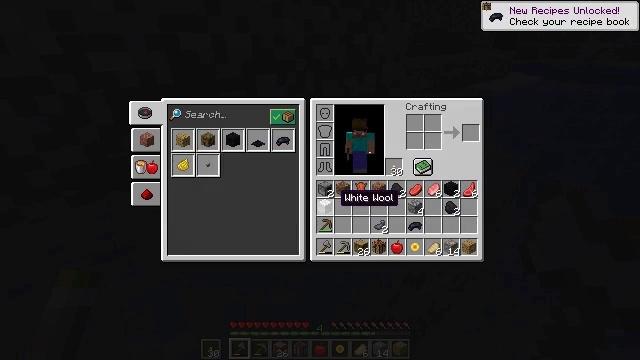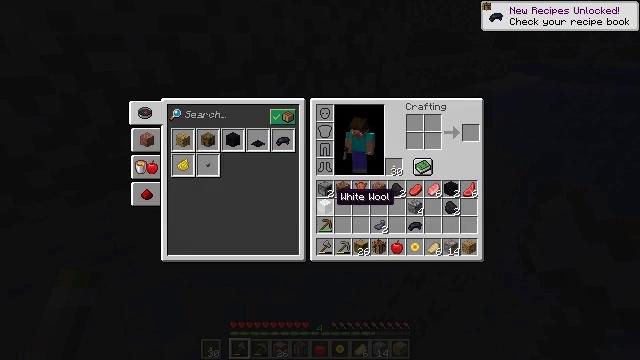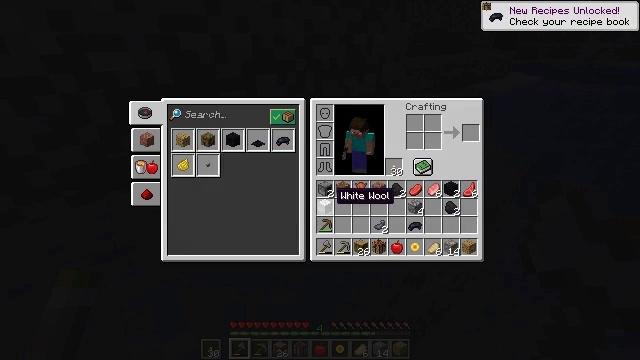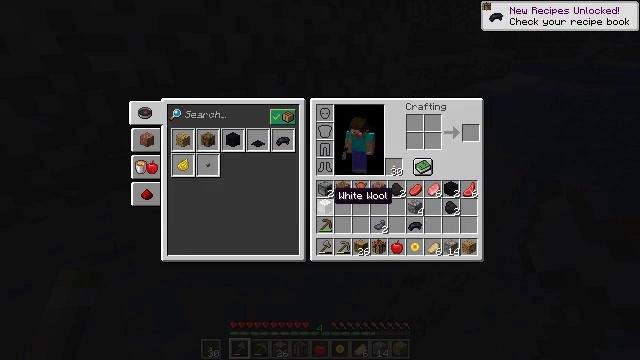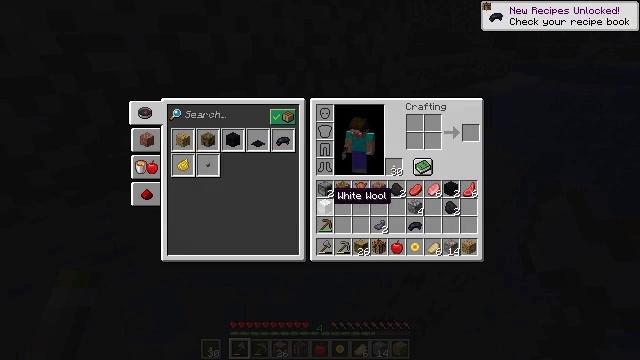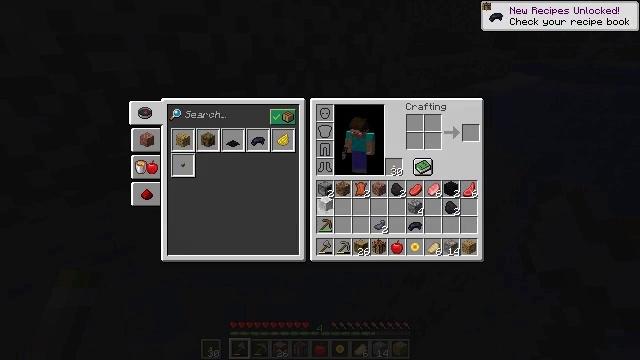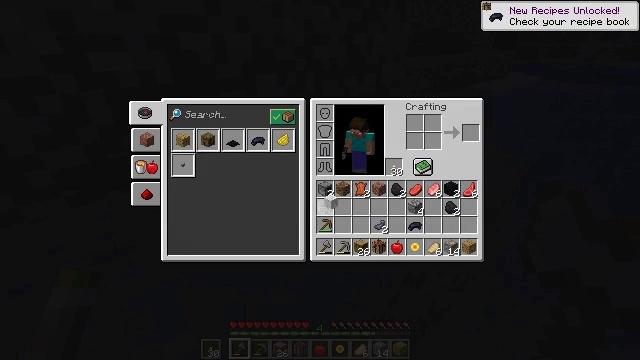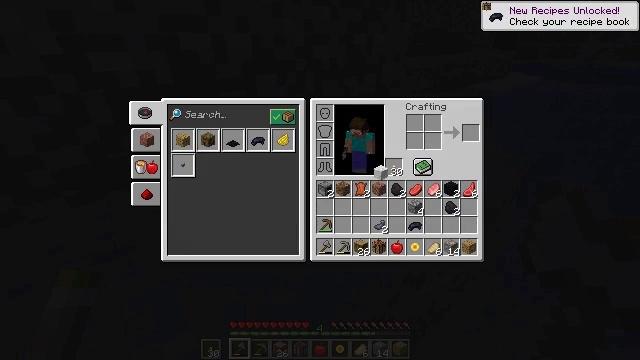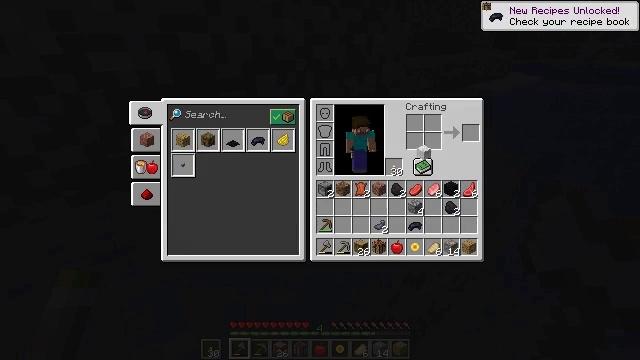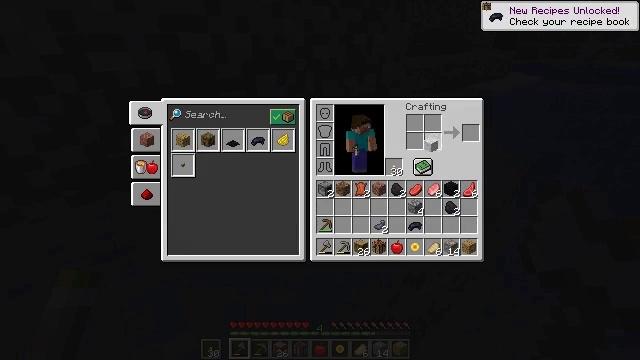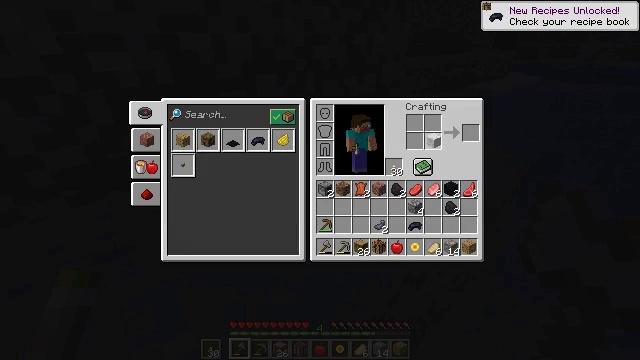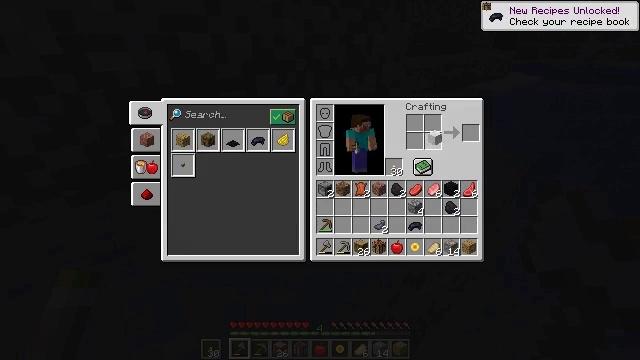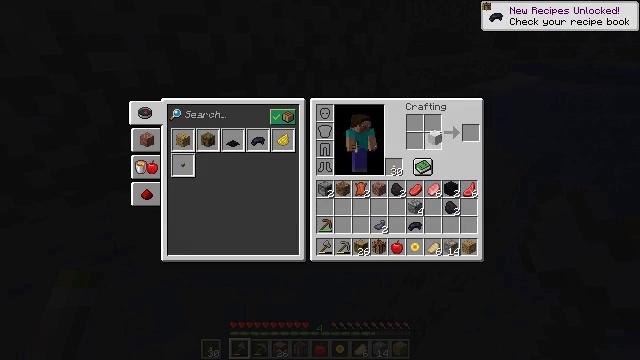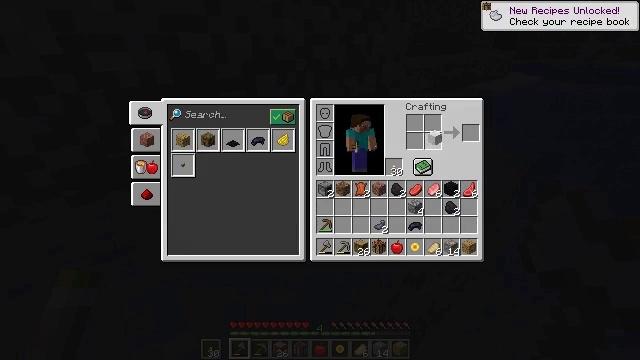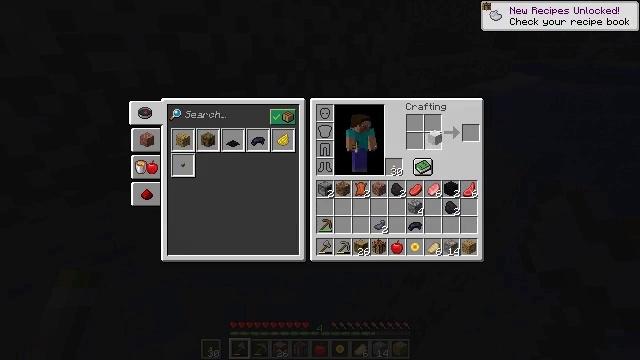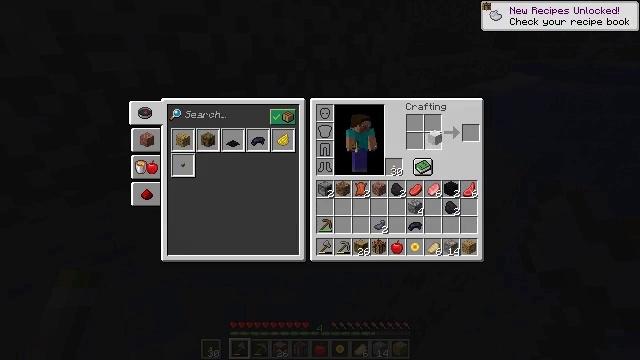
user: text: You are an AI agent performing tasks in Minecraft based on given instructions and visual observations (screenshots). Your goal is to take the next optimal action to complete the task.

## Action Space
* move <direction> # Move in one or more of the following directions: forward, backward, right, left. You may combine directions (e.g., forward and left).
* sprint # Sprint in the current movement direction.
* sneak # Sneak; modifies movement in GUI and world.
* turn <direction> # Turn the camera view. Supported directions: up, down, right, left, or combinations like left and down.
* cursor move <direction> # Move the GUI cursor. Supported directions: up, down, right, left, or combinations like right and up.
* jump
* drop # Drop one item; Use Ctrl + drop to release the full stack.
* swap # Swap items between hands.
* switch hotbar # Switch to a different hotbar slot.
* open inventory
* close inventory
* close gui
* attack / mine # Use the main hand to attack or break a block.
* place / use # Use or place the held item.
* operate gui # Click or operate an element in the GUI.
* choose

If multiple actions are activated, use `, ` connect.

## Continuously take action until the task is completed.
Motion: motion action
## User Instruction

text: Get black wool by using an ink sac and white wool.
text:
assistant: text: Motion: no_op
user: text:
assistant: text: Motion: no_op
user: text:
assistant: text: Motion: no_op
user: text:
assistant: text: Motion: no_op
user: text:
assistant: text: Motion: operate gui
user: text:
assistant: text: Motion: operate gui
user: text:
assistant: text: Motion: cursor move right and up, operate gui
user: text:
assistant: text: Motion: cursor move right and up
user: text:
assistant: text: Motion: cursor move right and up
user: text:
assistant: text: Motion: no_op
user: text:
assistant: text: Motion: no_op
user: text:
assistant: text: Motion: no_op
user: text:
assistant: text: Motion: no_op
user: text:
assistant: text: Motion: operate gui
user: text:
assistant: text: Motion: operate gui
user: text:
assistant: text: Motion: no_op
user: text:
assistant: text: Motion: no_op
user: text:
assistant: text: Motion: cursor move down
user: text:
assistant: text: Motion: cursor move down
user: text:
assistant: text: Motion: cursor move down
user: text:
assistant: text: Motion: cursor move down
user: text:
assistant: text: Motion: no_op
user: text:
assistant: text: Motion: no_op
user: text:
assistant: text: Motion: no_op
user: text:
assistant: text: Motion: no_op
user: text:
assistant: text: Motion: no_op
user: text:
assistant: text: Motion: no_op
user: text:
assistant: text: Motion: operate gui
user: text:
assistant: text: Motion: operate gui
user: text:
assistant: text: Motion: cursor move right and up, operate gui